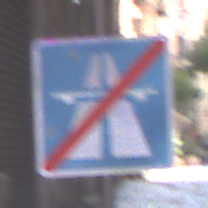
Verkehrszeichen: EndeAutbahn
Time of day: MorningAfternoon
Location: Outdoor (Urban)
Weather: PartlyCloudy
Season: NotSpecified
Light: Natural